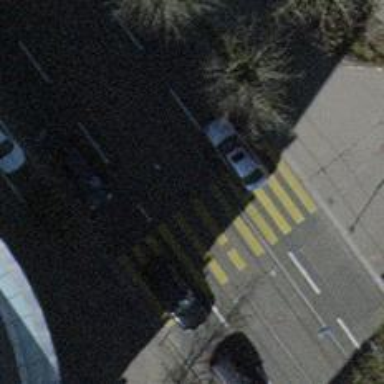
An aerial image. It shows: Tram crossing on the railway.